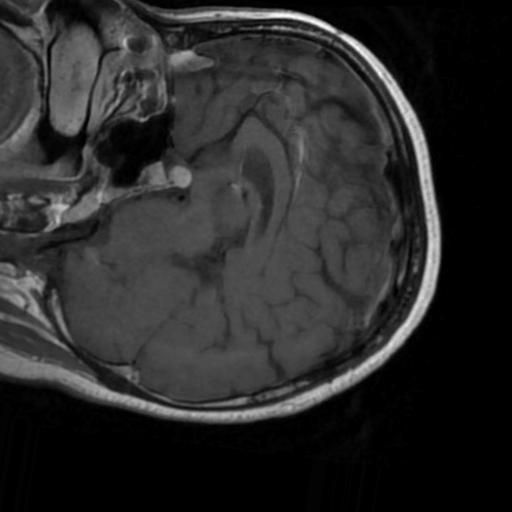
Label: brain_tumor